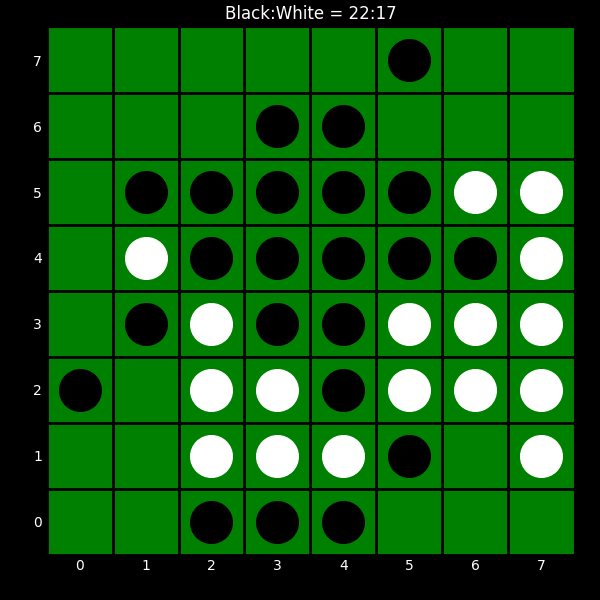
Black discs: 22
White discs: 17